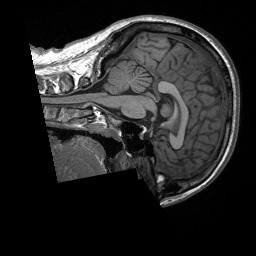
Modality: T1w
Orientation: sagittal
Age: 47
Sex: female
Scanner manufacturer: siemens
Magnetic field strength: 3 T
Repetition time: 2.4 s
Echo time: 0.00226 s